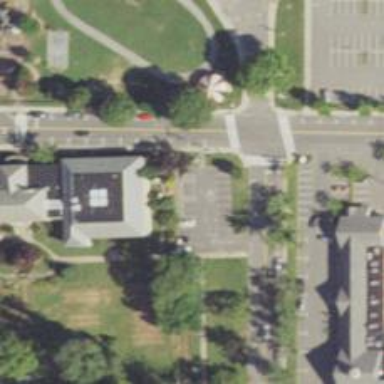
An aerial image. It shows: Parking space.